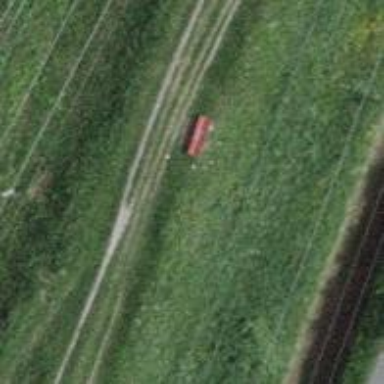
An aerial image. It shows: Red bench.